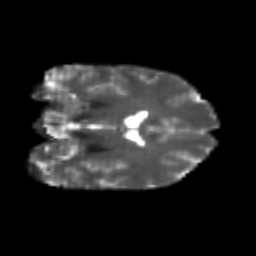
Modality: T2w
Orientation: coronal
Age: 24
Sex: female
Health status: healthy
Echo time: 0.074 s